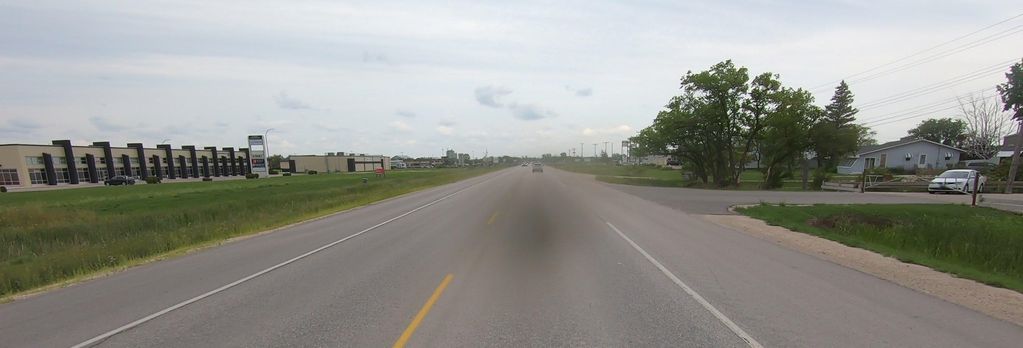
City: winnipeg